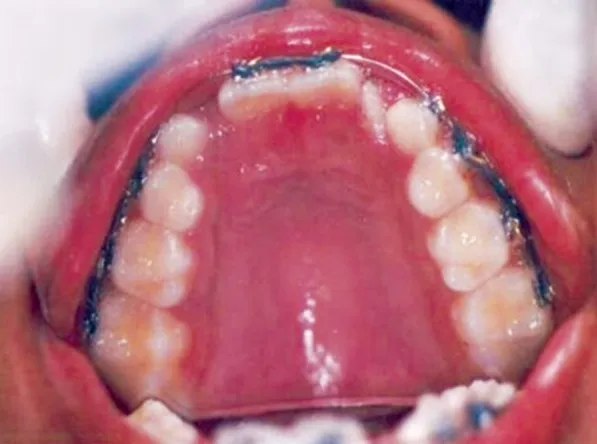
Full arch maxillary anchorage.
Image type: medical_photograph (oral_photograph)